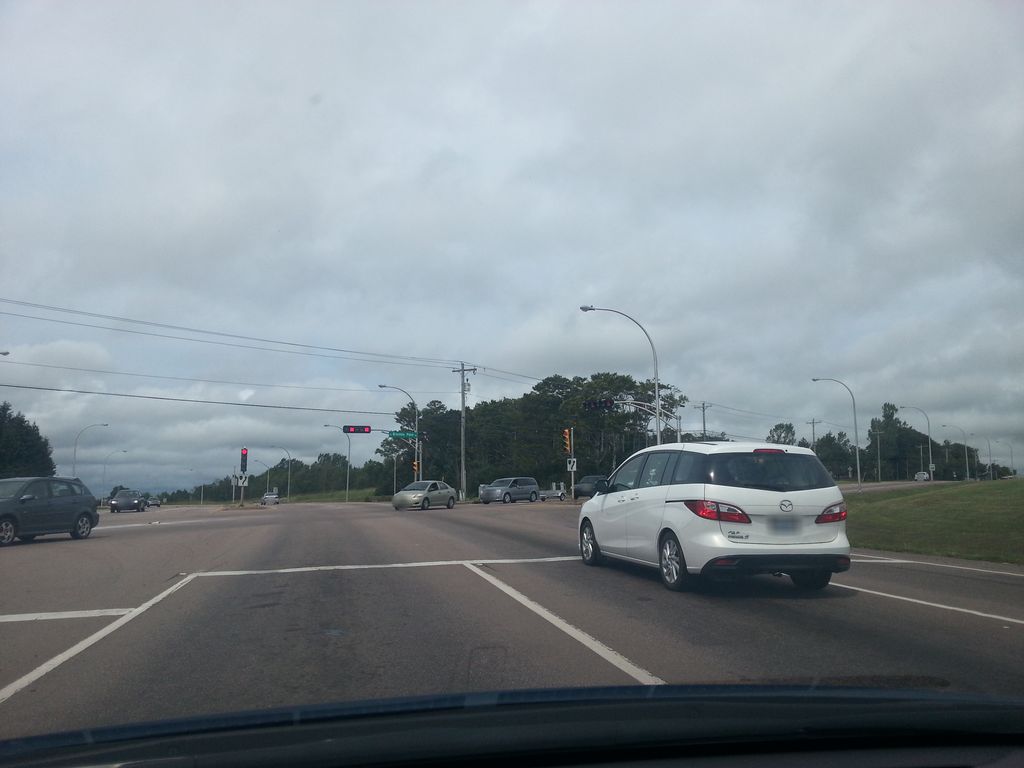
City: charlottetown